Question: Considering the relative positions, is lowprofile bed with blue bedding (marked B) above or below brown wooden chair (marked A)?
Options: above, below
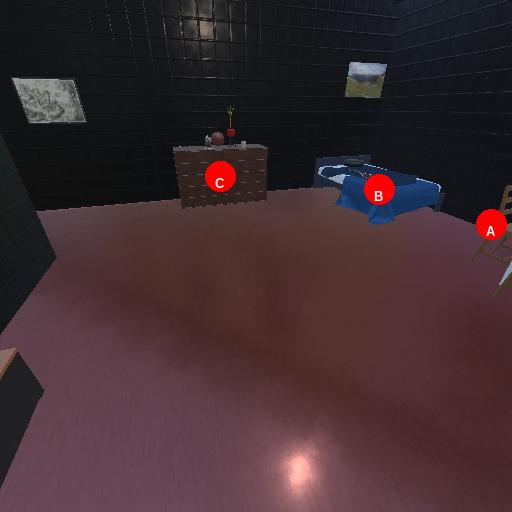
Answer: above